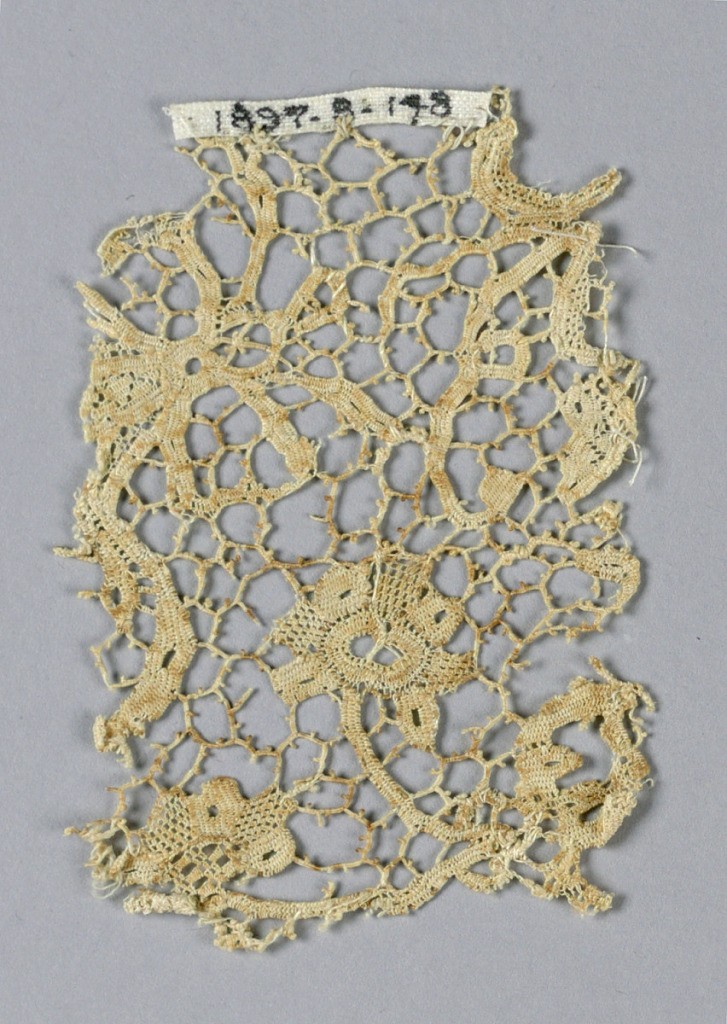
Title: Fragment
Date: early 18th century
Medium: linen Technique: needle lace
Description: Fragment has a delicate conventionalized floral design connected by picoted bars.